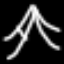
Label: The Eiffel Tower